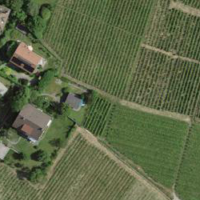
EUNIS habitat code: 40
Species observed at this site:
Hedera helix
Cydonia oblonga